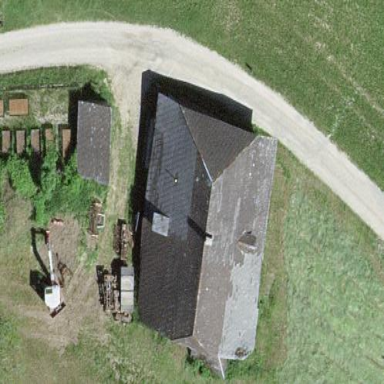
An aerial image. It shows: Farm building.